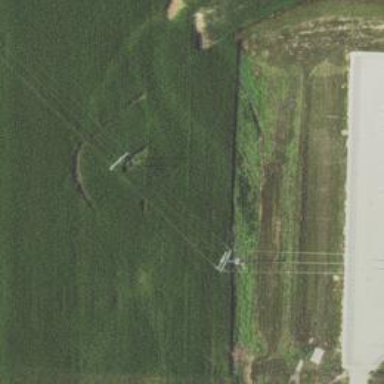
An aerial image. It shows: Power tower.